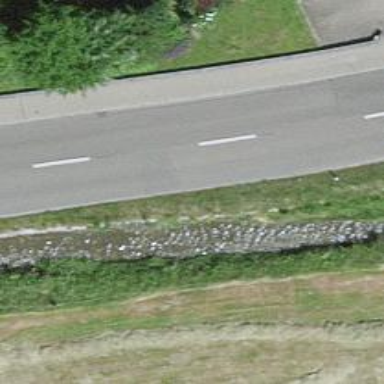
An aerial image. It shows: Secondary road.